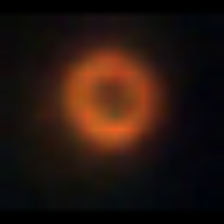
Taxon: NanoPlankton
Group: Other